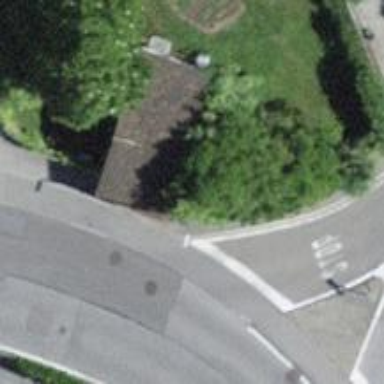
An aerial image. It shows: Culvert tunnel under drain waterway.